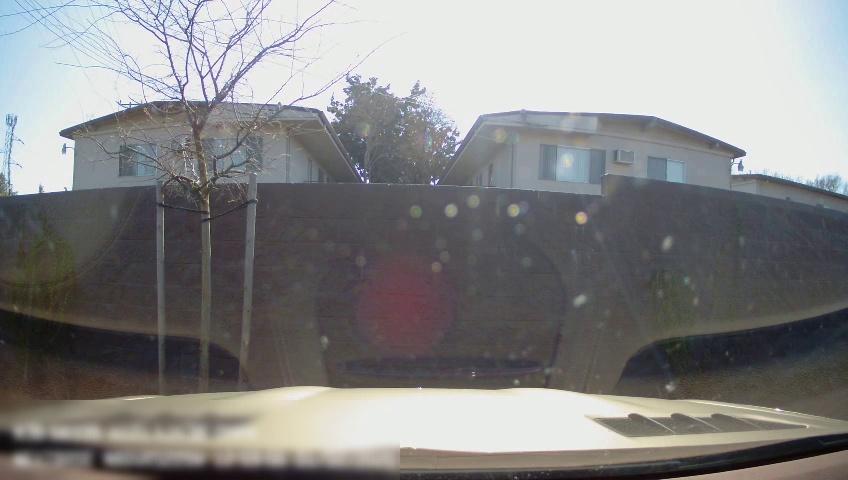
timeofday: Day
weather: Sunny